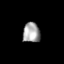
Tissue: prostate
Cell type: Fibroblasts
Senescence score: 0.7742
Nuclear area (px): 341
Mean DAPI intensity: 161.889